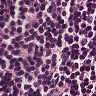
Metastatic tissue present: no